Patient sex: F
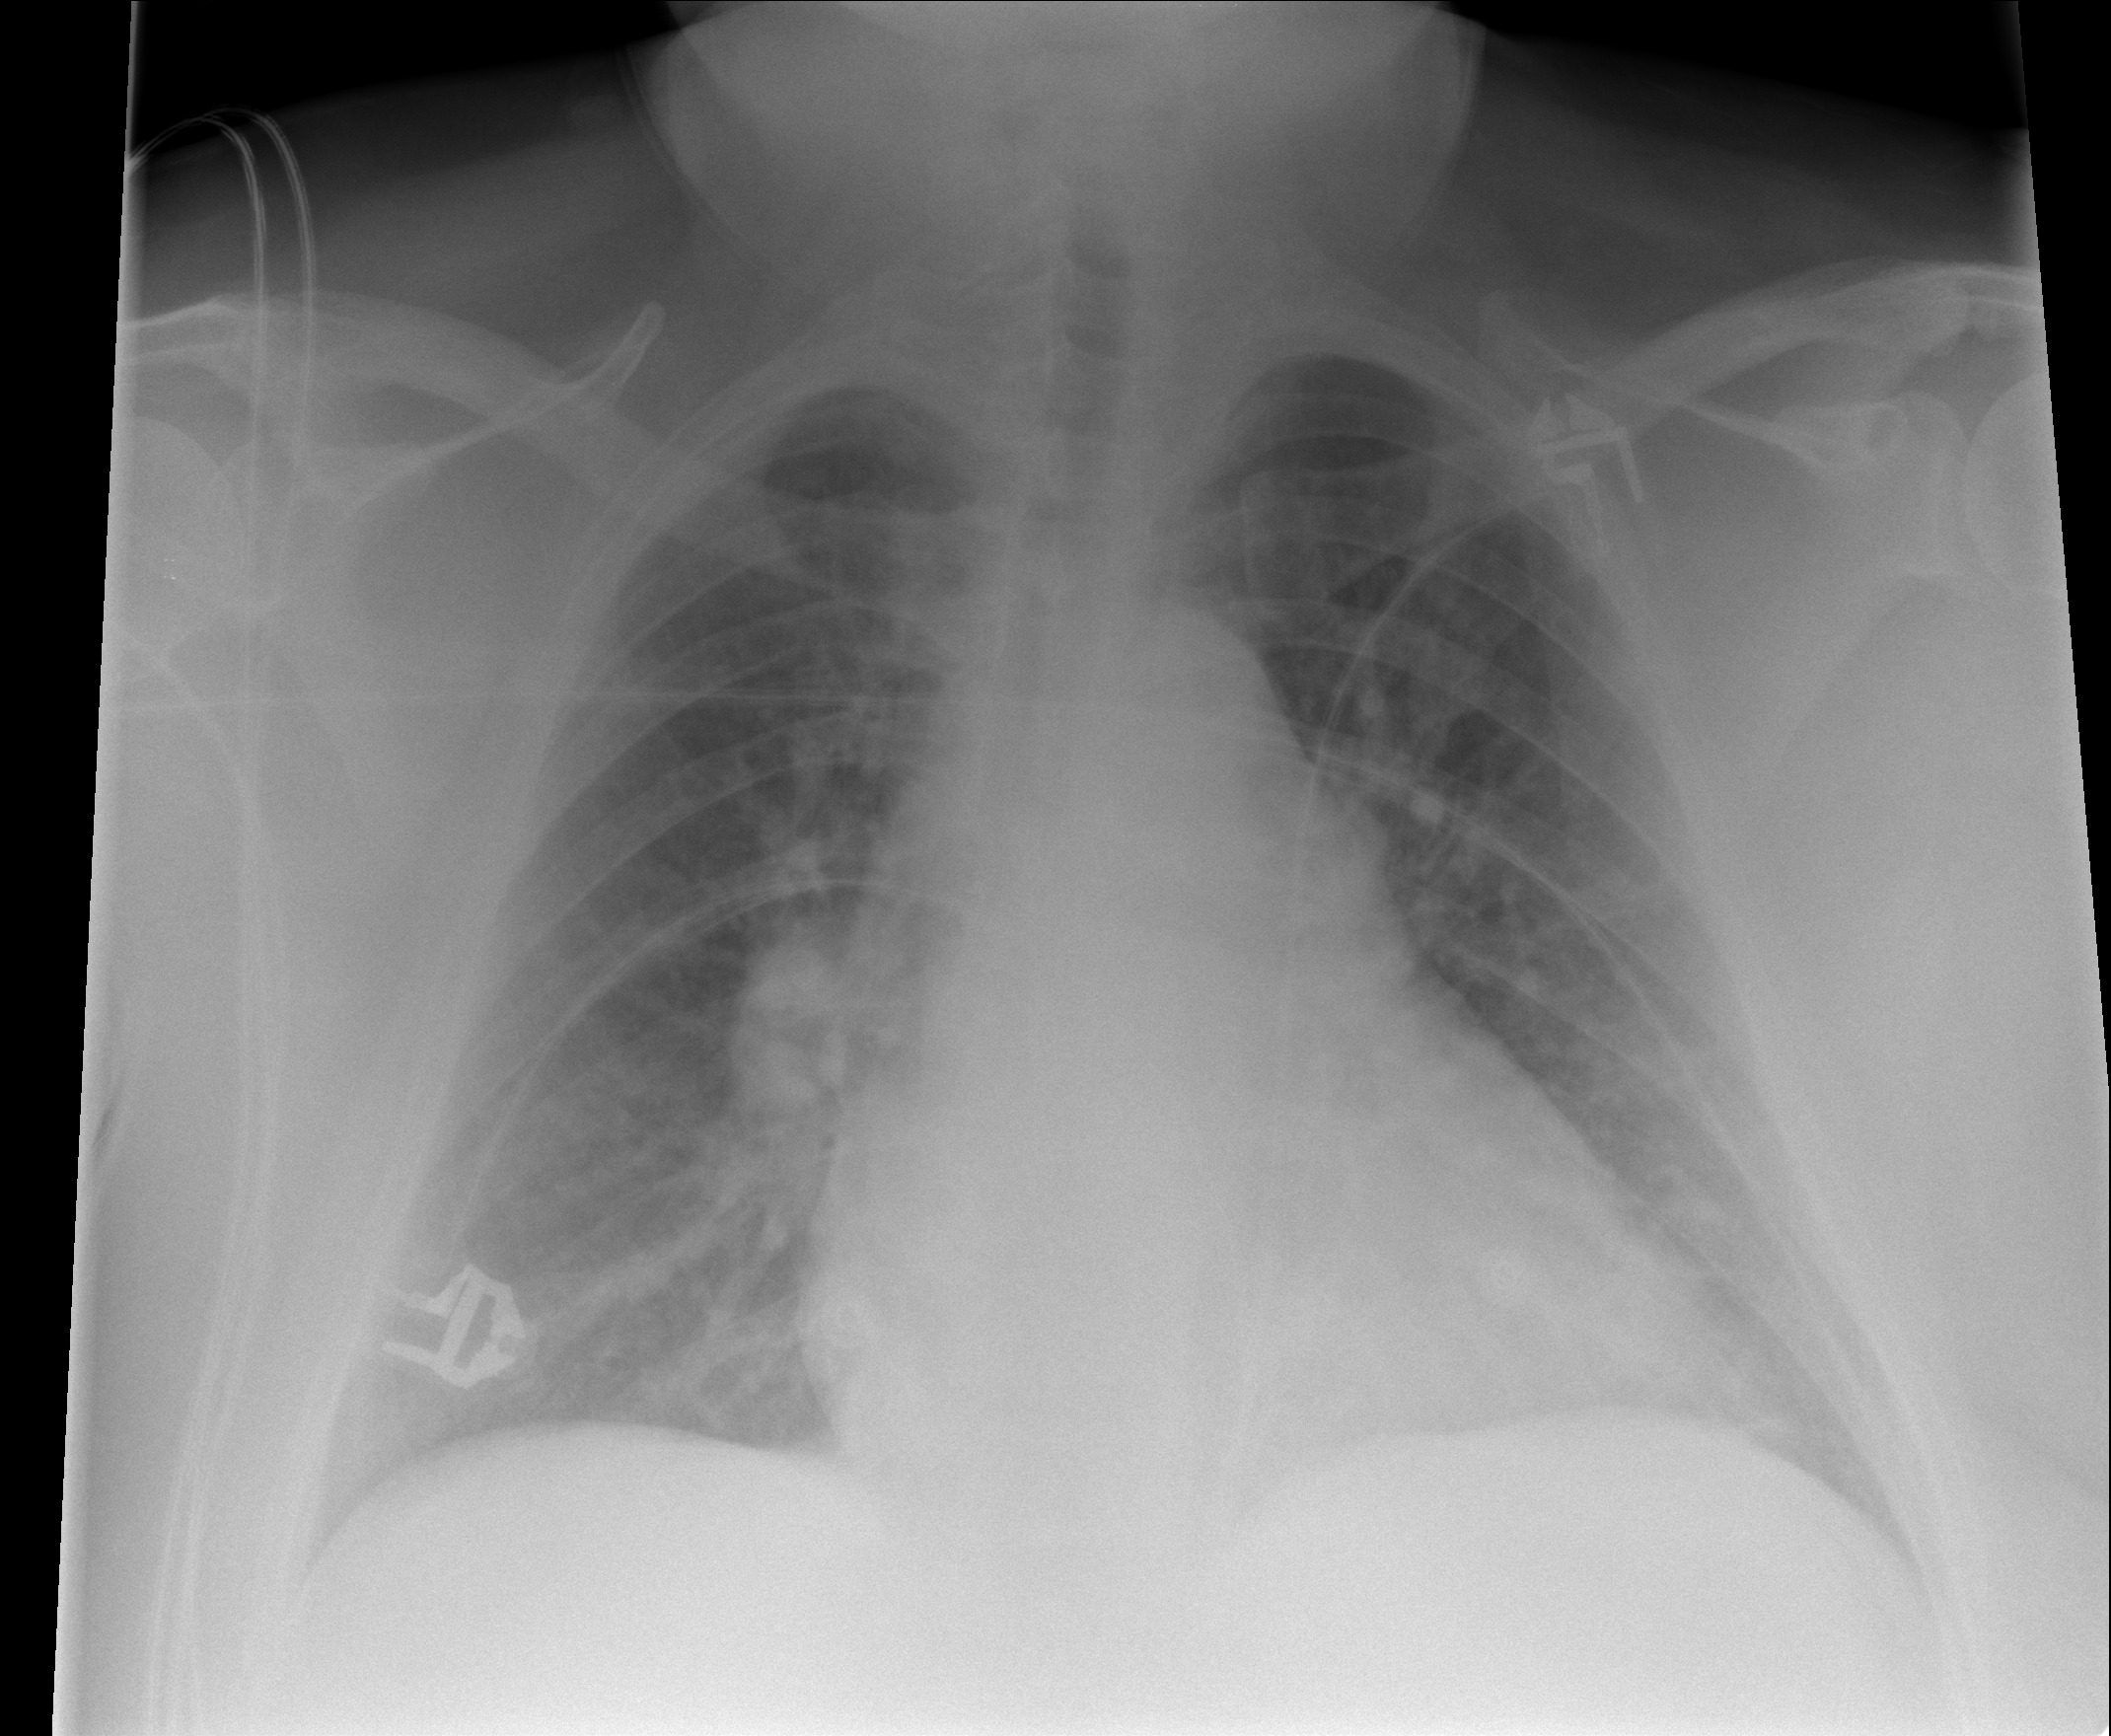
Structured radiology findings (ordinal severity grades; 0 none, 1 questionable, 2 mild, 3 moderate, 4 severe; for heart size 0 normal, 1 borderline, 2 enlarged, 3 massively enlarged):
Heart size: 2
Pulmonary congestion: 2
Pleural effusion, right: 0
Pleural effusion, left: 0
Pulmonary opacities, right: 0
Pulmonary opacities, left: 0
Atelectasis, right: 0
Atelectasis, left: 0